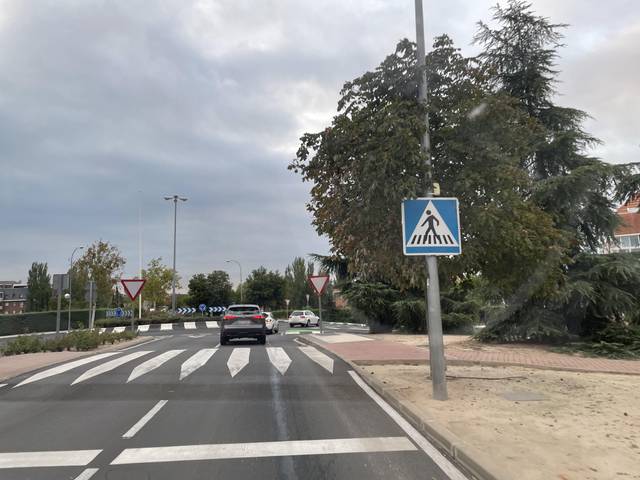
Region: Spain
Coordinates: 40.474, -3.883